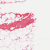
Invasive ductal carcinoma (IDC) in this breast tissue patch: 0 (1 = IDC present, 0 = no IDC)